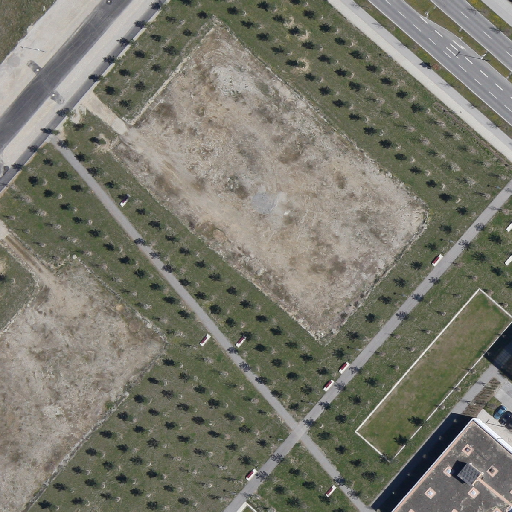
Referring expression: unpaved road